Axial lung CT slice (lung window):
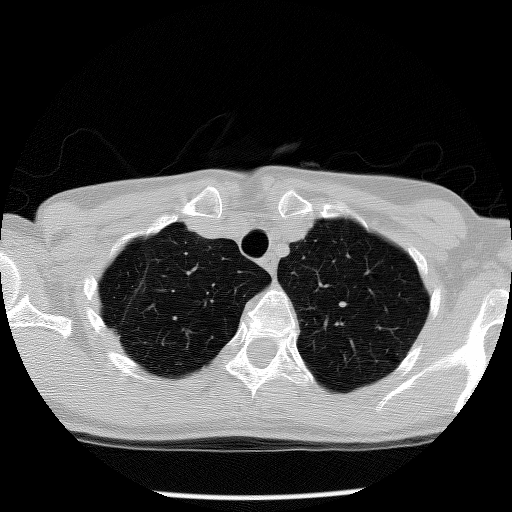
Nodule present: no